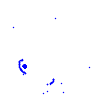
Particle: electron